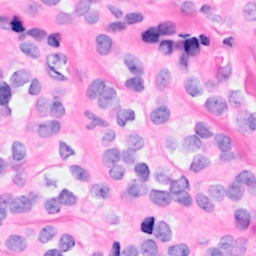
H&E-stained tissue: Breast